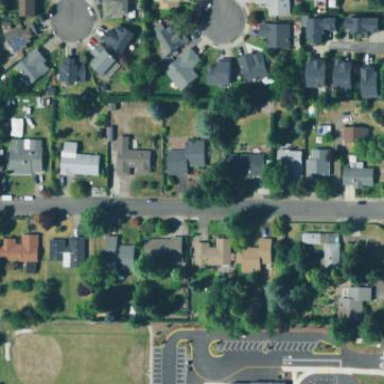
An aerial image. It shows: Single-family residential area.